Interaction volume radius: 10 \u00c5
Interaction volume height: 10 \u00c5
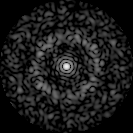
Disorder parameter: 0.8484